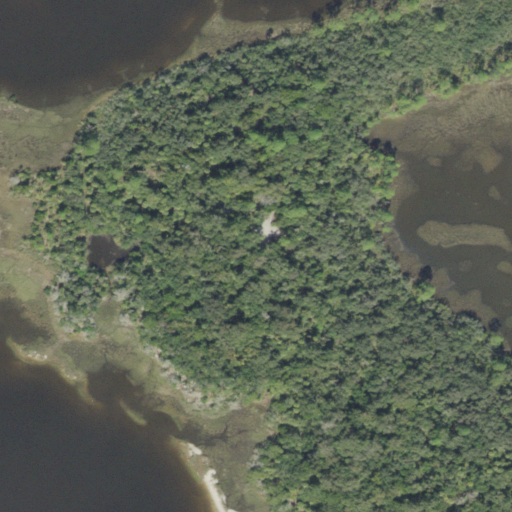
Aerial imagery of island in Florida named Richards Island containing woody wetlands, herbaceous wetlands, and open water